Question: I am attempting to create a release pipeline in Azure devops to deploy an api.
When I attempt to authorize the deployment stage, I get the error below. Doesn't have any information that really helps to solve. Any advice is appreciated. I am the Owner on the subscription.

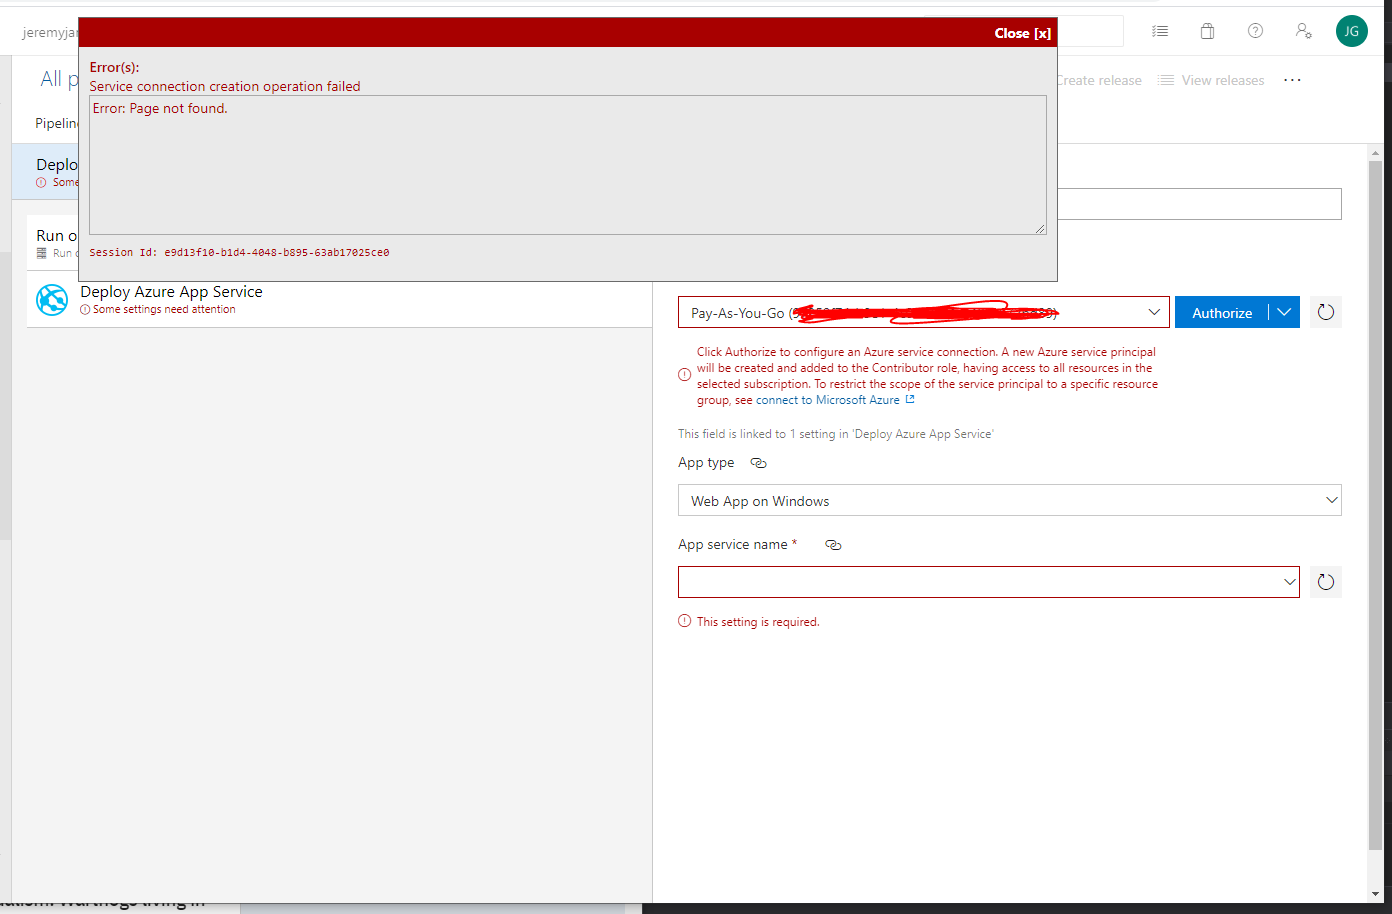
Answer: You could probably try navigating to the and create a service principle based connection from there.
This looks more like an internal application error to me since Azure DevOps hasn't given any error details to use for troubleshooting.
If that doesn't work either than you can try manually creating a service principle from Azure and setting the credentials in Azure DevOps for connecting to ARM. But keep this one for the worst case.